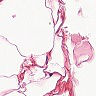
Metastatic tissue present: no